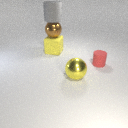
large yellow rubber cube below large brown metal sphere